Question: In this diagram are lot of <URL>:

but with standard listener I can listen just some basic states.
So is possible to listen every states changes for MediaPlayer?
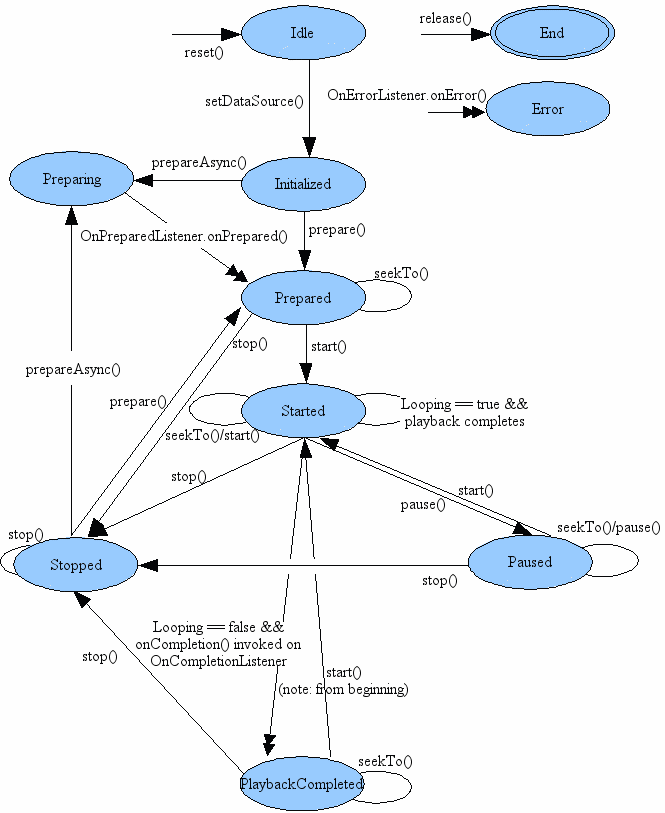
Answer: Unfortunately I found no way of doing this other than surrounding the MediaPlayer with a custom state machine container.
Added ...
You could create a container that is a singleton and defines it's own states. And the only interaction with the MediaPlayer is done through this container. All other classes need to access the API of the container.
Below is a simple outline:
'''
public class MyContainer implements OnBufferingUpdateListener,
OnCompletionListener,
OnErrorListener,
OnInfoListener,
OnPreparedListener
{
static enum MP_STATES
{
MPS_IDLE,
MPS_INITIALIZED,
MPS_PREPARING,
MPS_PREPARED,
MPS_STARTED,
MPS_STOPPED,
MPS_PAUSED,
MPS_PLAYBACK_COMPLETED,
MPS_ERROR,
MPS_END,
}
private static MyContainer s_mpm = null;
private MP_STATES m_eState;
private MediaPlayer m_mp;
public static MyContainer get()
{
if (null == s_mpm)
{
s_mpm = new MyContainer();
}
return s_mpm;
}
private MyContainer()
{
m_mp = new MediaPlayer();
m_mp.setOnBufferingUpdateListener(this);
m_mp.setOnCompletionListener(this);
m_mp.setOnErrorListener(this);
m_mp.setOnInfoListener(this);
m_mp.setOnPreparedListener(this);
m_eState = MP_STATES.MPS_IDLE;
}
public MP_STATES getState()
{
return m_eState;
}
public void setUrl(String szUrl)
{
bringToIdleState();
try {
m_mp.setDataSource(szUrl);
m_eState = MP_STATES.MPS_INITIALIZED;
} catch (IllegalArgumentException e) {
e.printStackTrace();
} catch (SecurityException e) {
e.printStackTrace();
} catch (IllegalStateException e) {
e.printStackTrace();
} catch (IOException e) {
e.printStackTrace();
}
m_mp.prepareAsync();
m_eState = MP_STATES.MPS_PREPARING;
}
public void play()
{
switch (m_eState)
{
case MPS_PREPARED:
case MPS_PAUSED:
m_mp.start();
m_eState = MP_STATES.MPS_STARTED;
break;
default:
// !! throw exception
}
}
public void pause()
{
switch (m_eState)
{
case MPS_STARTED:
m_mp.pause();
m_eState = MP_STATES.MPS_PAUSED;
break;
default:
// !! throw exception
}
}
public void release()
{
m_mp.release();
m_mp = null;
}
private void bringToIdleState()
{
// reset() should bring MP to IDLE
m_mp.reset();
m_eState = MP_STATES.MPS_IDLE;
}
// ** Callbacks
@Override
public void onPrepared(MediaPlayer mp)
{
m_eState = MP_STATES.MPS_PREPARED;
m_mp.start();
m_eState = MP_STATES.MPS_STARTED;
}
@Override
public boolean onInfo(MediaPlayer mp, int what, int extra)
{
return false;
}
@Override
public boolean onError(MediaPlayer mp, int what, int extra)
{
m_eState = MP_STATES.MPS_IDLE;
return false;
}
@Override
public void onCompletion(MediaPlayer mp)
{
// play the next song
}
@Override
public void onBufferingUpdate(MediaPlayer mp, int percent)
{
}
}
'''
}